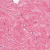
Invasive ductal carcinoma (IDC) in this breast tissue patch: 0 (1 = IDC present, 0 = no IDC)